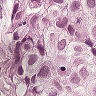
Metastatic tissue present: yes